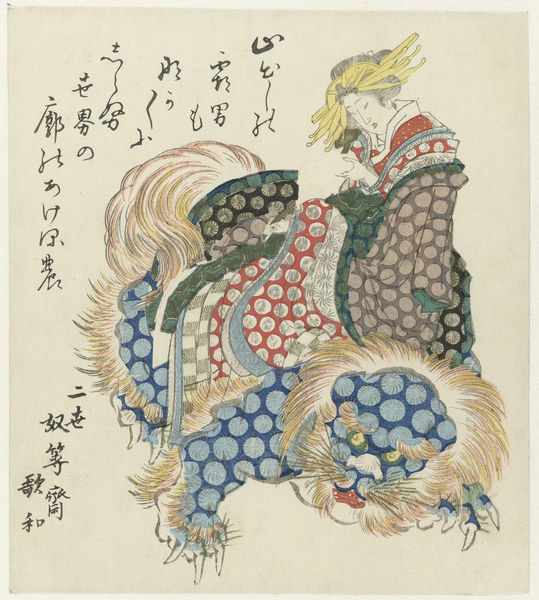
Titel: Courtisane rijdend op een shishi
Künstler: Totoya Hokkei
Standort: Amsterdam
Institution: Rijksmuseum
Schlagwörter: bunt, frau, zeichnung, tier, kostüm, farben, schriftzeichen, pracht, china, löwe, kupferstich, drache, praacht